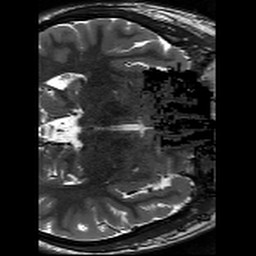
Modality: T2w
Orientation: axial